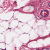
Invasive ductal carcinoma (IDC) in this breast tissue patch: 0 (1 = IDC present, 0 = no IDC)